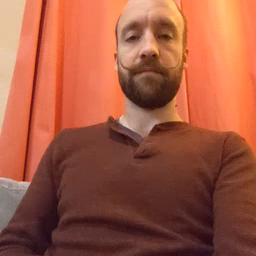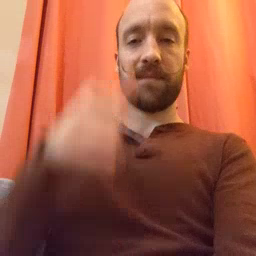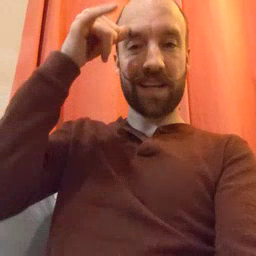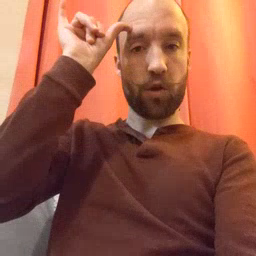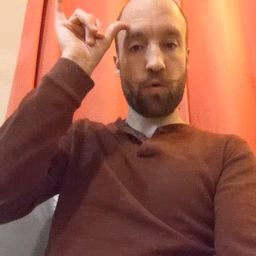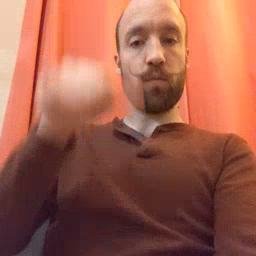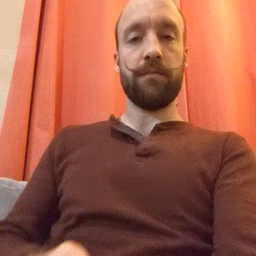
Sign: cow